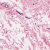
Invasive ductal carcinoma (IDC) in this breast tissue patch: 0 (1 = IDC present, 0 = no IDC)